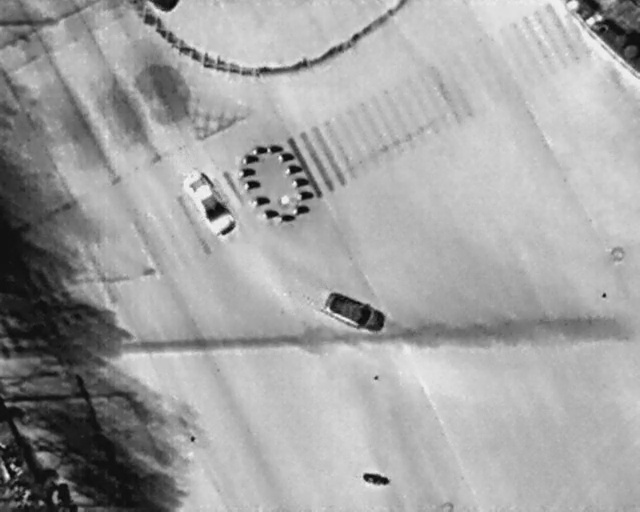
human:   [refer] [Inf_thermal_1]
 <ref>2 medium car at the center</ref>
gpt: <box>[[27, 36, 38, 42, 147], [53, 54, 57, 66, 22]]</box>